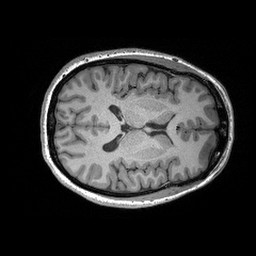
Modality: T1w
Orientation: axial
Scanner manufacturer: siemens
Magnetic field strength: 3 T
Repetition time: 2.3 s
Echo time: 0.00298 s